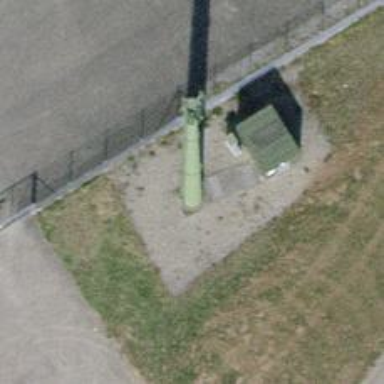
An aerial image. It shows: Communication tower.